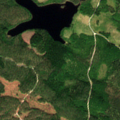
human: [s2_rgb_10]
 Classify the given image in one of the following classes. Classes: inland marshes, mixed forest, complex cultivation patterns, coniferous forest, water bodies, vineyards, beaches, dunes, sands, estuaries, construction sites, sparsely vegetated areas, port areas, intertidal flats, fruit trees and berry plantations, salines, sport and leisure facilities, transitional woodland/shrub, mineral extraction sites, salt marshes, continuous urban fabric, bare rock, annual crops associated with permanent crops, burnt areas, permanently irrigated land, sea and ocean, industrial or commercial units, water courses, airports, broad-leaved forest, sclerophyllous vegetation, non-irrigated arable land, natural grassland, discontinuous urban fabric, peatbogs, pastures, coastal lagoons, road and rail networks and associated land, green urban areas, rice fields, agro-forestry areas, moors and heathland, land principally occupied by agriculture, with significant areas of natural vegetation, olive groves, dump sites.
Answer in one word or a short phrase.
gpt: coniferous forest, mixed forest